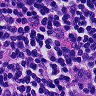
Metastatic tissue present: no